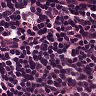
Metastatic tissue present: no